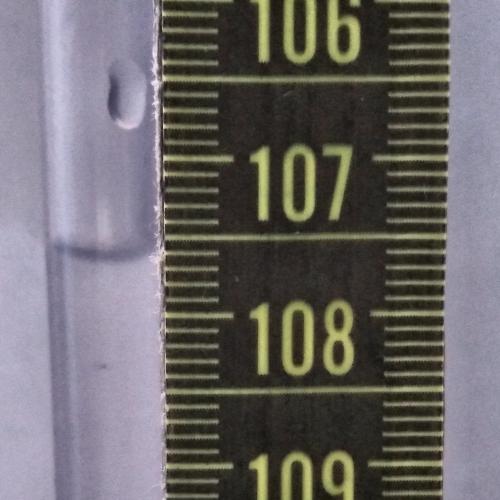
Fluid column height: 107.6 cm